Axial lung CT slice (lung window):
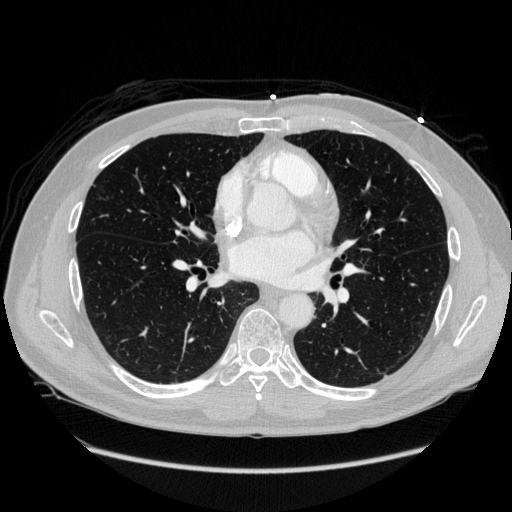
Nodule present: no